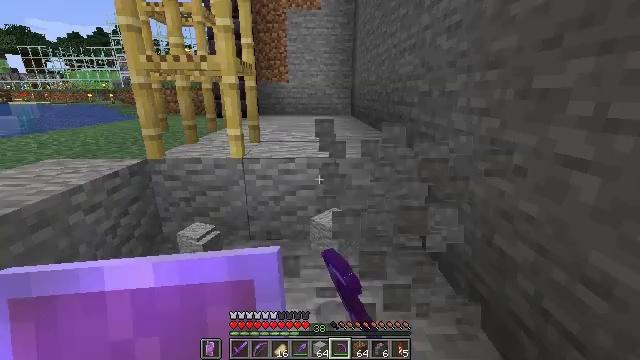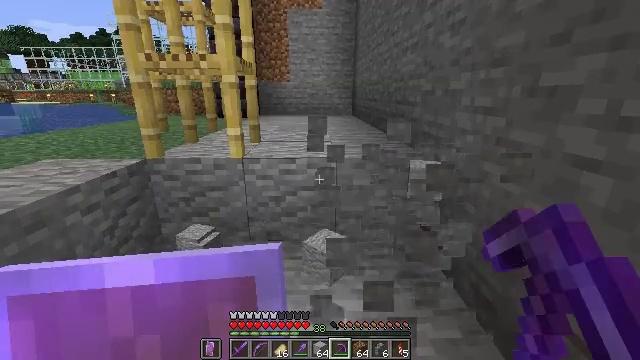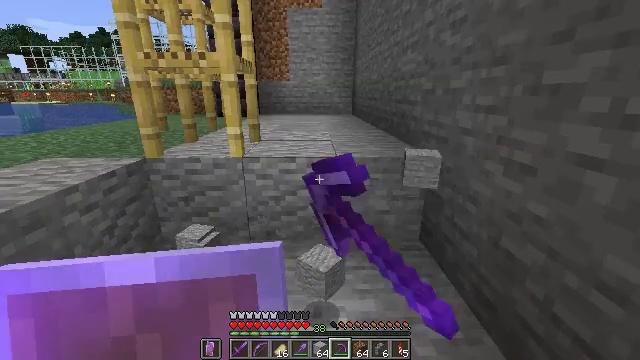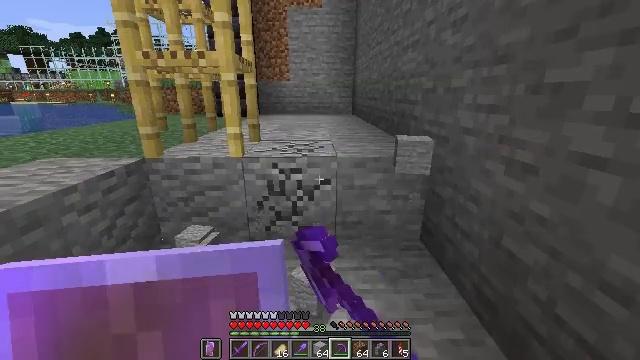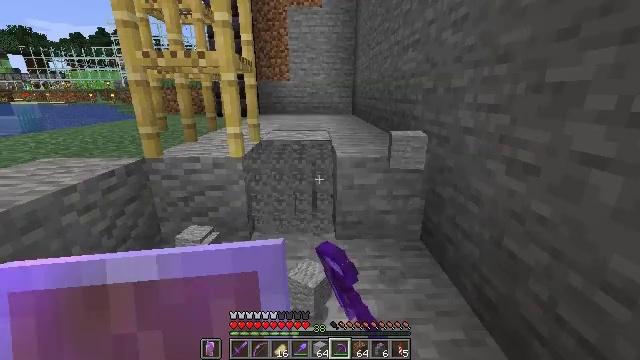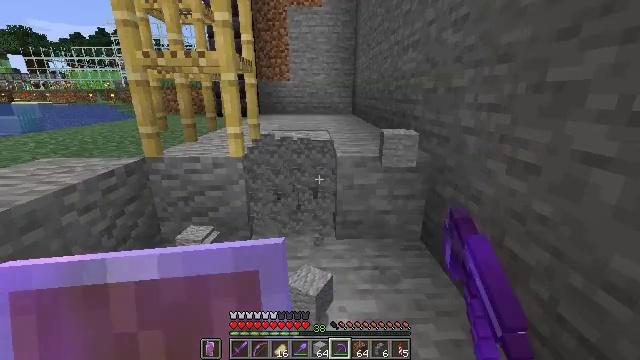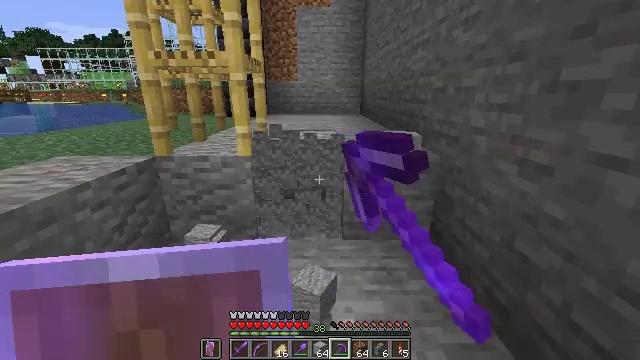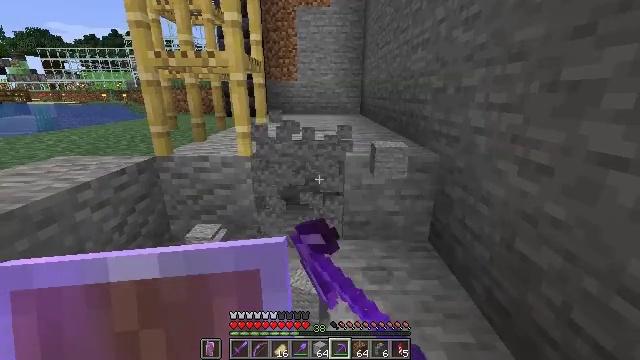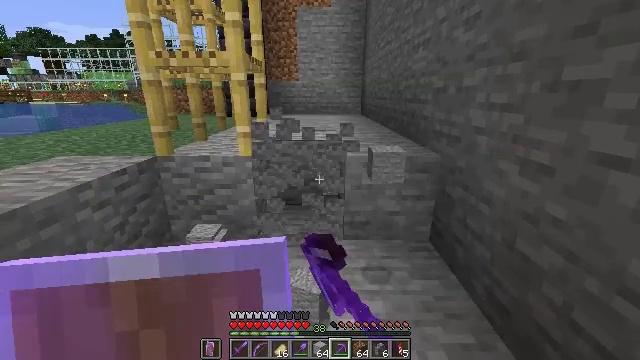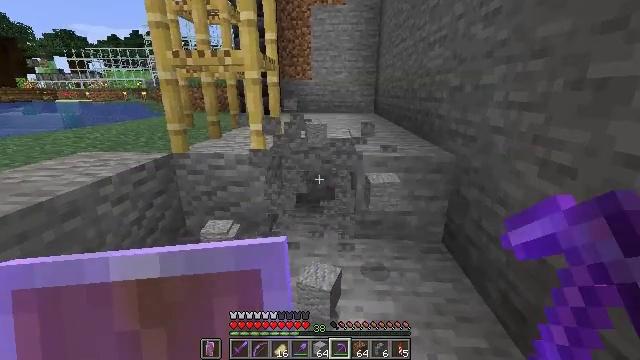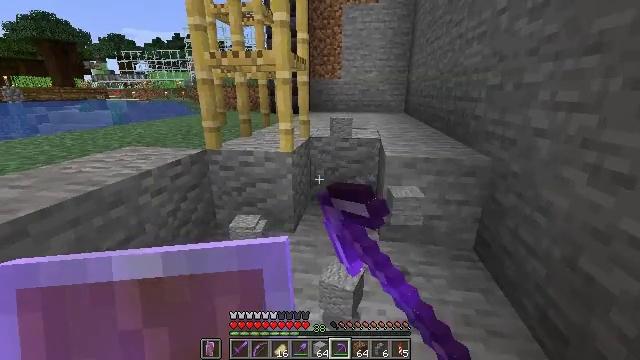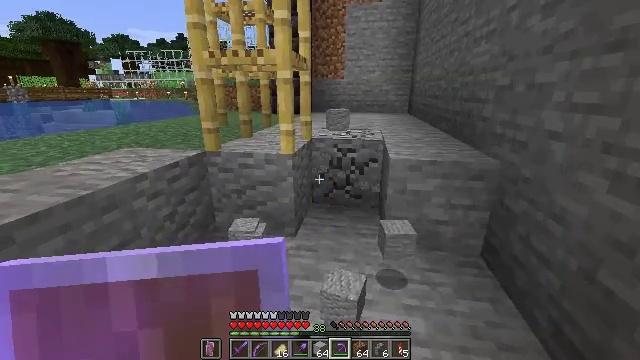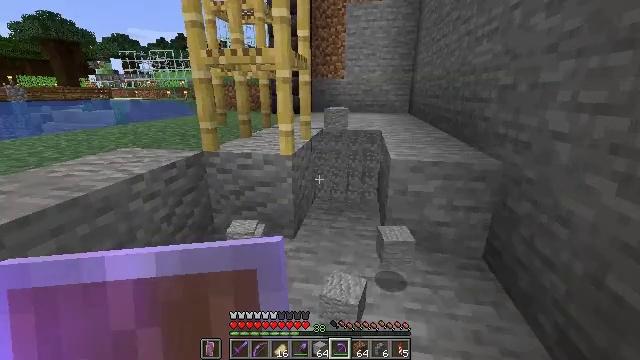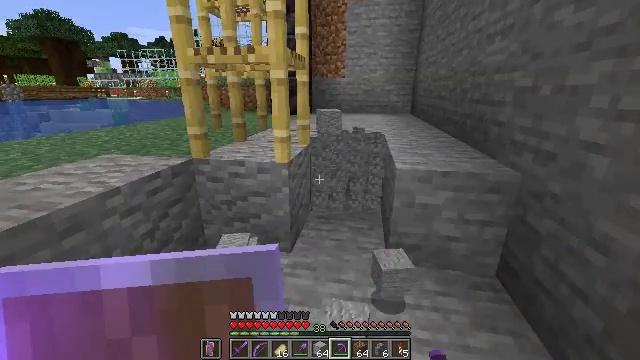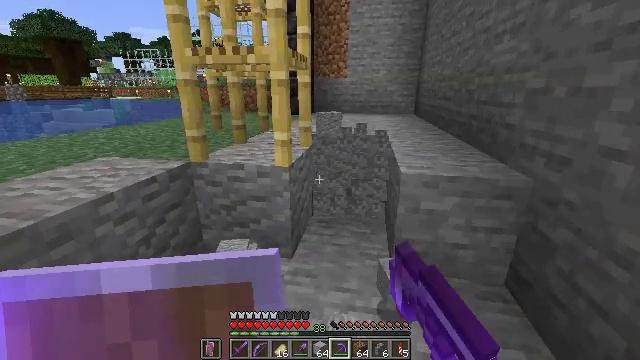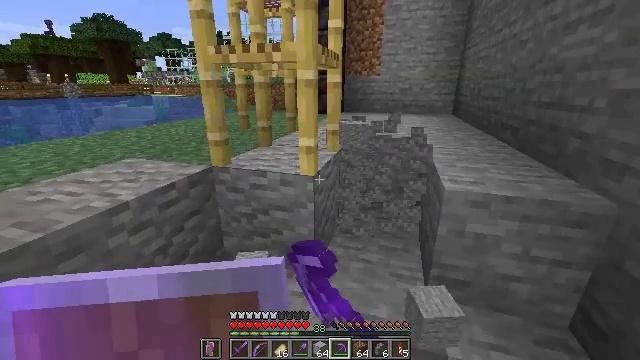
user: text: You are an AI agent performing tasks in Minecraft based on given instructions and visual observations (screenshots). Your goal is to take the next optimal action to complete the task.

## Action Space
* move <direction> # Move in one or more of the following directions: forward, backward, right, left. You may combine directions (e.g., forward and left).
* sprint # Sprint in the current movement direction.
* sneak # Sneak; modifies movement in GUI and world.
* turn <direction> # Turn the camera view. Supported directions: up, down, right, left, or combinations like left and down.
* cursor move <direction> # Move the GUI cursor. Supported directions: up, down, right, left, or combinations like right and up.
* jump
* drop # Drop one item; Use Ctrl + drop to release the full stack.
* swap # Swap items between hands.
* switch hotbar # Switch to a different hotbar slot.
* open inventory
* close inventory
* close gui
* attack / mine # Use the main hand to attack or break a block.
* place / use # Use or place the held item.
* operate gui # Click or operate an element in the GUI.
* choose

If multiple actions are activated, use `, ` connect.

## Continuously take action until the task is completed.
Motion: motion action
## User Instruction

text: Collect andesite by mining it.
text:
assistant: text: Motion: attack / mine
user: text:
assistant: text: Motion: attack / mine
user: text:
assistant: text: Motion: attack / mine
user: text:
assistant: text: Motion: attack / mine
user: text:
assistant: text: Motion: attack / mine
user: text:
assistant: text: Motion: turn left, attack / mine
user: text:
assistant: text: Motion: attack / mine
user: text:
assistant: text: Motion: attack / mine
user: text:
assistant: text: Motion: turn left, attack / mine
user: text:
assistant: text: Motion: turn left, attack / mine
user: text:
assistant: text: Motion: move forward, attack / mine
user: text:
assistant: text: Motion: move forward, attack / mine
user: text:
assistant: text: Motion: move forward, attack / mine
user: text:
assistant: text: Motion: move forward, attack / mine
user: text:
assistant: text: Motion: move forward, turn left, attack / mine
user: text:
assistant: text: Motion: attack / mine
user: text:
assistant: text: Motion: attack / mine
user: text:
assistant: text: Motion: attack / mine
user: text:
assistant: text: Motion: turn left, attack / mine
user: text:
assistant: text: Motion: turn left and down, attack / mine
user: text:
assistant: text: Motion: turn left, attack / mine
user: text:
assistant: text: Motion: attack / mine
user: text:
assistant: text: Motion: attack / mine
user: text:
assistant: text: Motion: attack / mine
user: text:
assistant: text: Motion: attack / mine
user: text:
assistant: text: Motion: turn left, attack / mine
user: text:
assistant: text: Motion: turn left, attack / mine
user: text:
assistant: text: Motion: turn left and down, attack / mine
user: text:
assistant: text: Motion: attack / mine
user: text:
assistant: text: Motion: turn left and down, attack / mine